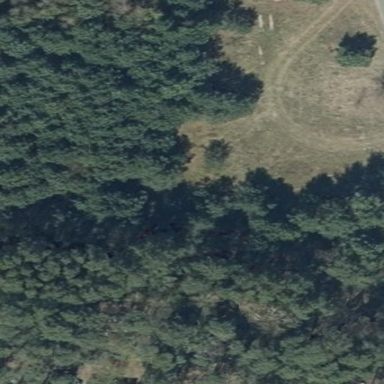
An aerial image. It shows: Landscape with heath vegetation.